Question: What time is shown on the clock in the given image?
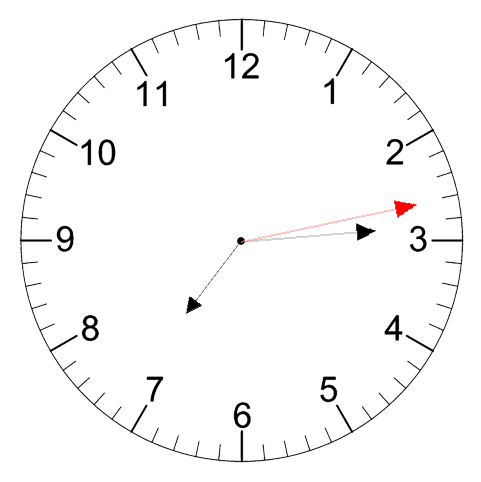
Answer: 07:14:13